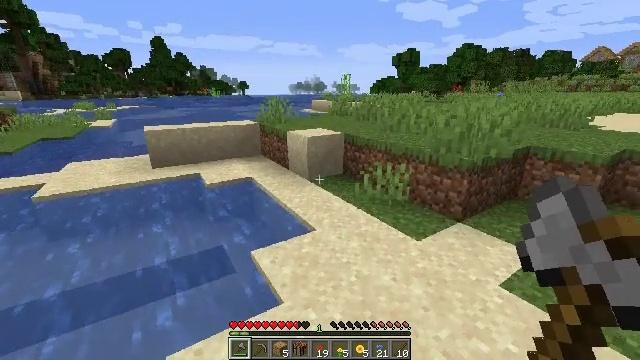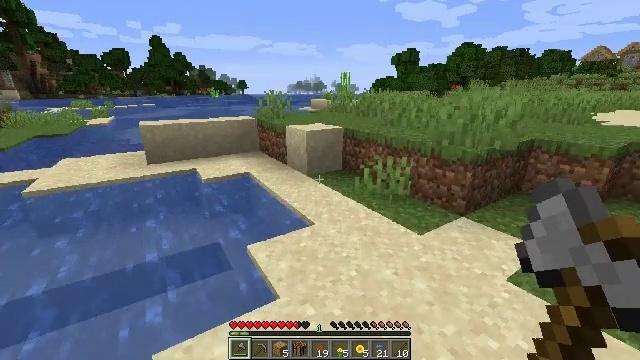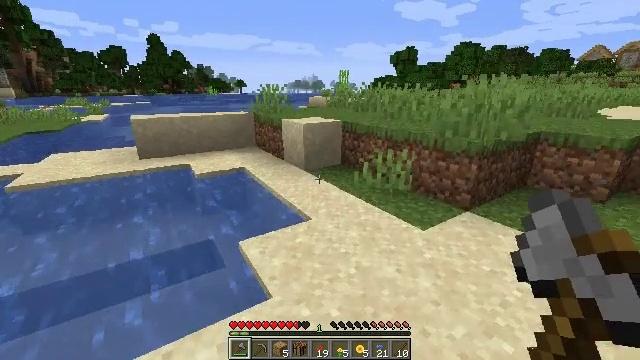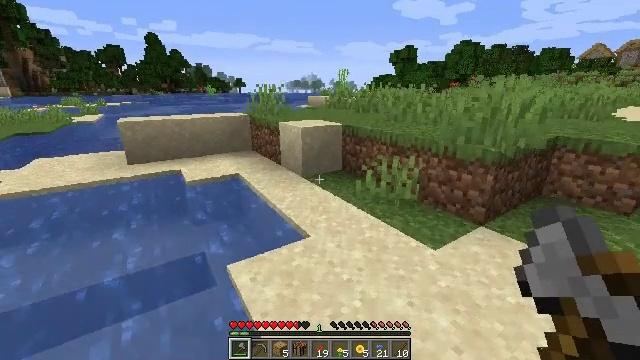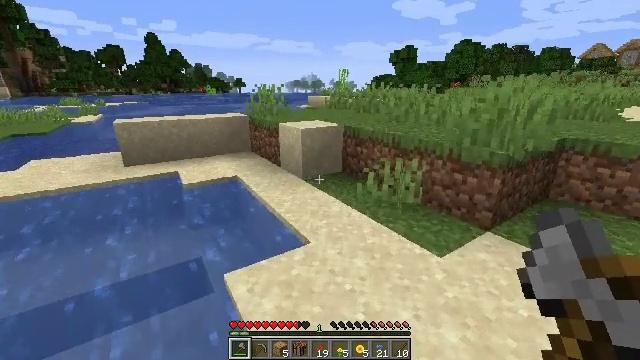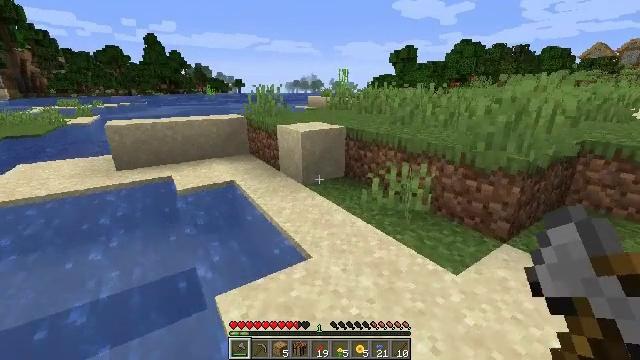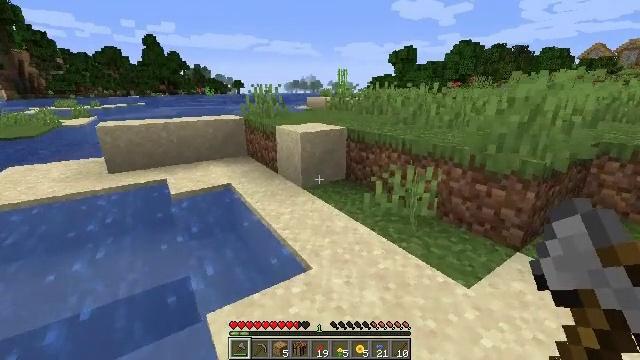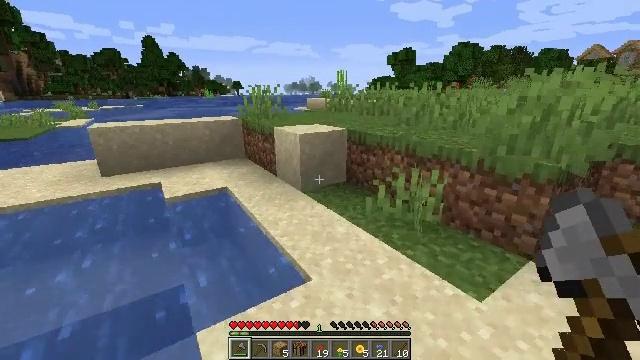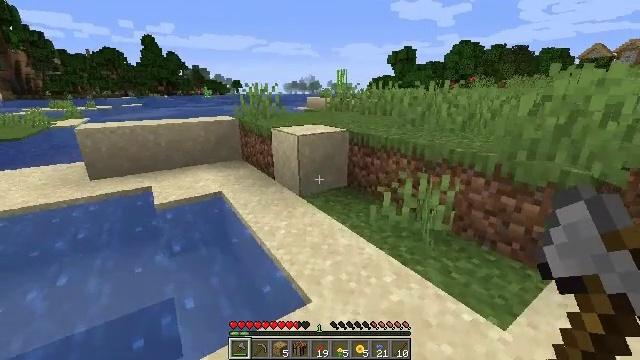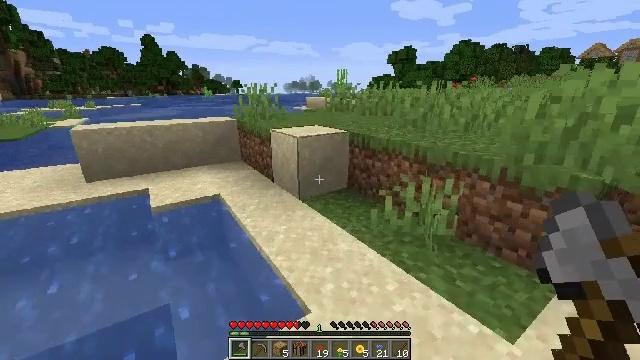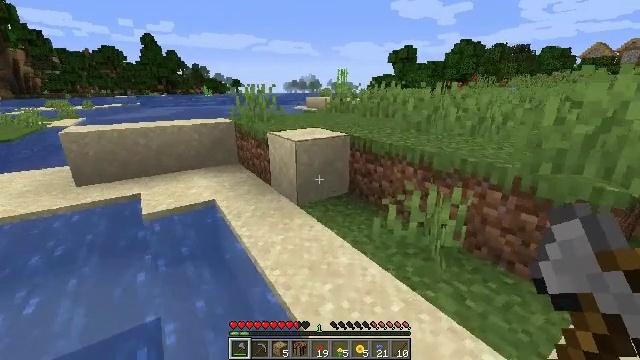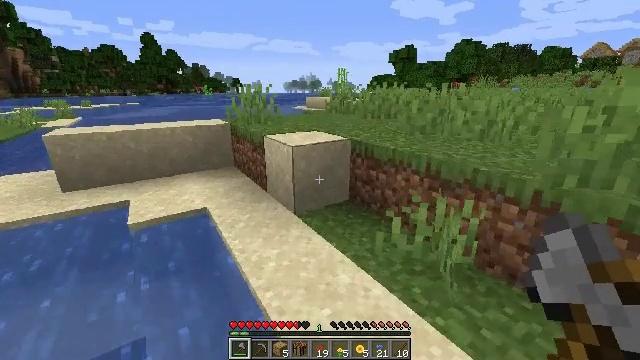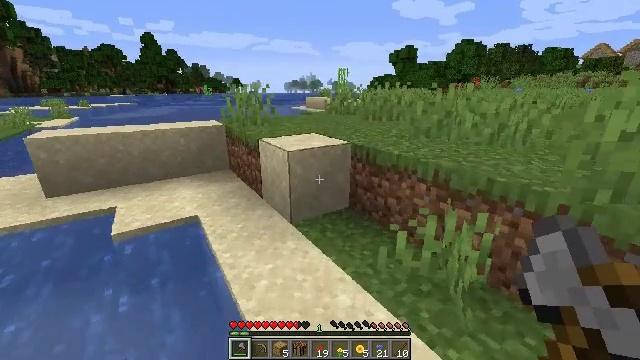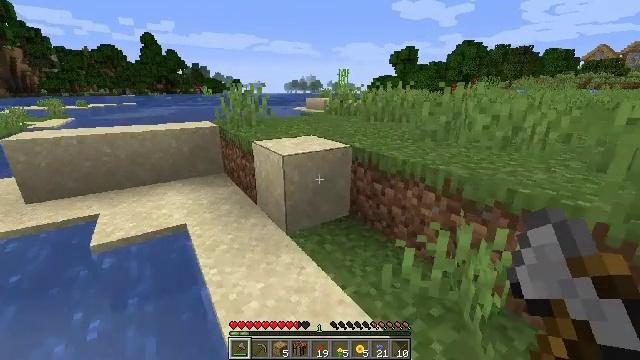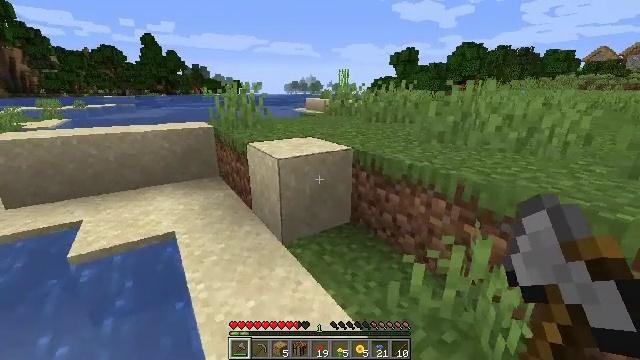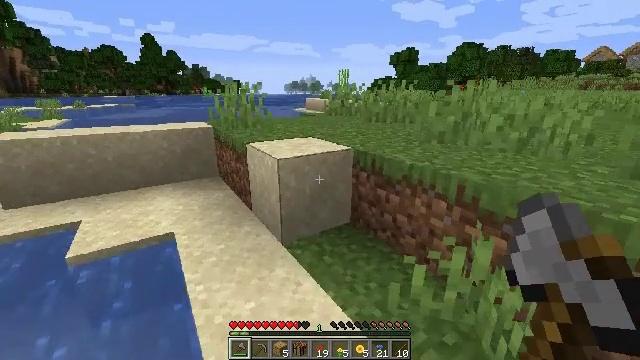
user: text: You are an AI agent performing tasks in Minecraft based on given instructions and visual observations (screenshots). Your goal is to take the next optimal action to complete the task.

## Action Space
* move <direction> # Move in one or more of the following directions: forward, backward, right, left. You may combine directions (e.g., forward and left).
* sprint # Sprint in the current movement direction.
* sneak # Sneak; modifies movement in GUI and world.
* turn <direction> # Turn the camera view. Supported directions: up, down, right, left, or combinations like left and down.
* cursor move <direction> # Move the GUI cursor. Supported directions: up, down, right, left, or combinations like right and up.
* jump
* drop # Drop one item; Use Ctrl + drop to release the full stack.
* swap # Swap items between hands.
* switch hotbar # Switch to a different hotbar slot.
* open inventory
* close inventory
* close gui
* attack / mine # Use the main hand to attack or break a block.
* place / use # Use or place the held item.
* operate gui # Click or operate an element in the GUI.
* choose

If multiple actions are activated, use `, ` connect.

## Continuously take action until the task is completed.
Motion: motion action
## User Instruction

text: Harvest sugar cane from the plant.
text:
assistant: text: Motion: move forward
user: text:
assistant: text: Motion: move forward
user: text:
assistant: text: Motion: move forward
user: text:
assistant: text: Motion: move forward
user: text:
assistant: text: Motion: move forward
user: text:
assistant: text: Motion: move forward
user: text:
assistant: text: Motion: move forward
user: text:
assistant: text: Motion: move forward
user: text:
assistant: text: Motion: move forward
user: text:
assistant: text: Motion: move forward
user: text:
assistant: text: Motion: move forward
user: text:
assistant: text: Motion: move forward
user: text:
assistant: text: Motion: move forward
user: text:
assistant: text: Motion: move forward
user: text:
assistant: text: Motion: move forward
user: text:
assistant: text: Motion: move forward
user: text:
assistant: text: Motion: move forward
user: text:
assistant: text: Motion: move forward
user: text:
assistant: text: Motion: move forward
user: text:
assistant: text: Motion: move forward
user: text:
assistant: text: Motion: move forward
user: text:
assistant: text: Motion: move forward, jump
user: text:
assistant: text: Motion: move forward, jump
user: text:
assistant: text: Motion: move forward, jump
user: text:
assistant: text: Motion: move forward, jump
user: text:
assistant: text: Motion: move forward
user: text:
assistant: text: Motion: move forward
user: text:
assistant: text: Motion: move forward
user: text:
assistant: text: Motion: move forward
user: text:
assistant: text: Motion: no_op